Question: My code looks like this:
'''
var settings = ConfigurationManager.ConnectionStrings["InsurableRiskDB"];
string server = ConfigurationManager.AppSettings["Server"];
string cs = String.Format(ConfigurationManager.AppSettings[settings.ProviderName], ConfigurationManager.AppSettings[server]);
SqlConnection connection = new SqlConnection(cs);
string PolicyKeys = "";
for (int i = 0; i < keys.Count(); i++)
{
if (i == keys.Count() - 1)
PolicyKeys += keys[i] ;
else
PolicyKeys += keys[i] + ", ";
}
//have to change the code to pull the user's NBK.
string user = "'DATALOAD'";
const string updateQuery = @"UPDATE [InsurableRisk].[dbo].[Policy]
SET [InsuranceCarrierKey] = @ToKey
,[AuditUser] = @User
,[AuditDate] = SYSDATETIME()
WHERE PolicyKey in (@PolicyKeys) and InsuranceCarrierKey = @FromKey";
using (connection)
{
using (SqlCommand dataCommand = new SqlCommand(updateQuery, connection))
{
dataCommand.Parameters.AddWithValue("@ToKey", toKey);
dataCommand.Parameters.AddWithValue("@User", user);
dataCommand.Parameters.AddWithValue("@PolicyKeys", PolicyKeys);
dataCommand.Parameters.AddWithValue("@FromKey", fromKey);
connection.Open();
dataCommand.ExecuteNonQuery();
connection.Close();
}
}
res = true;
}
catch (Exception ex)
{
MessageBox.Show("There is an error while try in save the changes " + ex.Message, "Error Message", MessageBoxButtons.OKCancel);
res = false;
}
return res;
'''
Now, when i run this code, it says query is unable to execute. It throws and exception stating, it is unable to convert NVarchar to int for variable @PolicyKeys

Any suggestions as to what i am missing in this code?
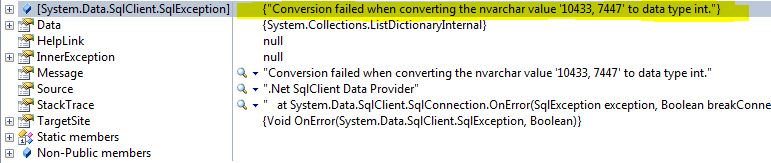
Answer: Typically, in 'SQL' you'd write an 'IN' statement like this:
'''
WHERE SomeColumn IN ('A', 'B', 'C')
'''
What you're doing is the equivalent of this in SQL (which won't work):
'''
WHERE SomeColumn IN ('A, B, C')
'''
---
Change your 'SQL' statement accordingly: <URL>
'''
WHERE PolicyKey in ({0})
'''
And then add your parameters in a loop, like this:
'''
var parameters = new string[keys.Count()];
for (int i = 0; i < keys.Count(); i++)
{
parameters[i] = string.Format("@Key{0}", i);
cmd.Parameters.AddWithValue(parameters[i], keys[i]);
}
cmd.CommandText = string.Format(updateQuery, string.Join(", ", parameters));
'''